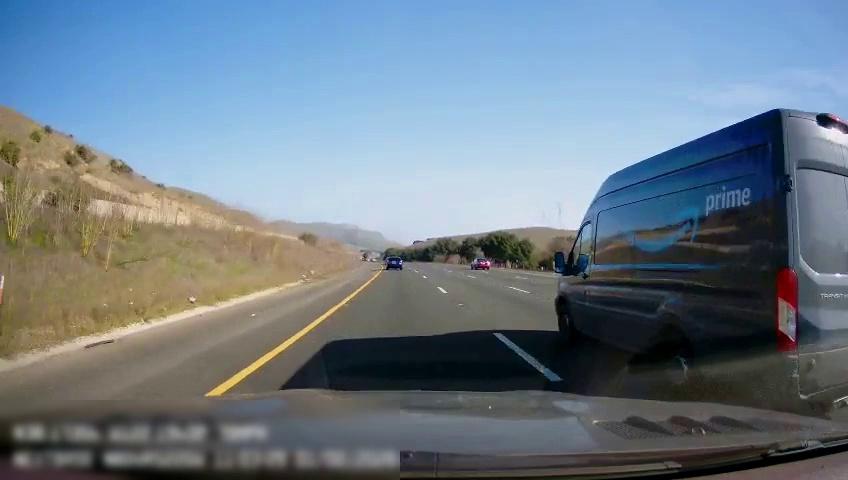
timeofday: Day
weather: Sunny
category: Drivable Space
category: Vehicles | Car
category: Vehicles | Van
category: Vehicles | Car
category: Lanes | Alternate Lane
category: Lanes | Alternate Lane
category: Lanes | Alternate Lane
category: Lanes | Current Lane
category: Lanes | Alternate Lane